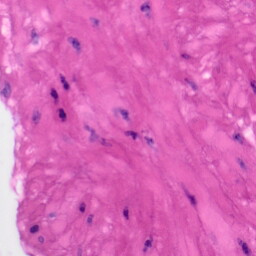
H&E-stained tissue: Skin